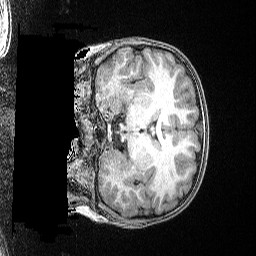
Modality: T1w
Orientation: coronal
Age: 83
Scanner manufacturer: siemens
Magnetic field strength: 3 T
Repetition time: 2.5 s
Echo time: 0.00347 s